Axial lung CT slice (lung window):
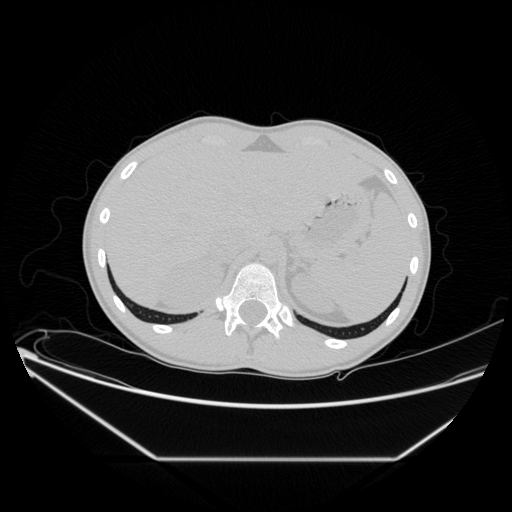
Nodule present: no